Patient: sex M, age 77
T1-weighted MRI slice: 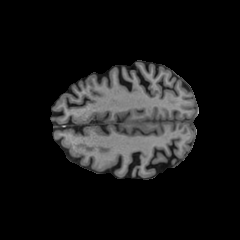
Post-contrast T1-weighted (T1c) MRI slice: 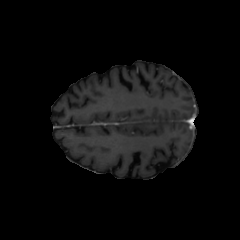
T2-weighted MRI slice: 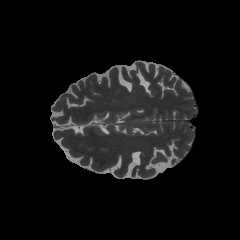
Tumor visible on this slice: no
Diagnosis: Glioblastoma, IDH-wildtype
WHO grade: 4